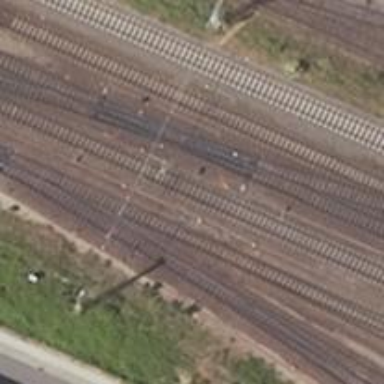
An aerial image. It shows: Railway switch.